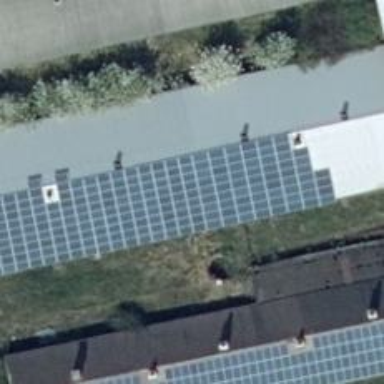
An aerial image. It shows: Small solar photovoltaic panel used as generator to produce electricity.